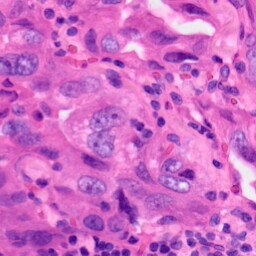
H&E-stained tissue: Lung